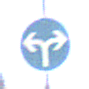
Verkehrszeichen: VorgeschriebeneFahrtrichtungRechtsOderLinks
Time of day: Midday
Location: Outdoor (Nature)
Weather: PartlyCloudy
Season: Autumn
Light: Natural